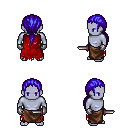
a pixel art fantasy rpg character, male body template, dark elf, purple skin, red tattered cape, robe skirt, blue ponytail hairstyle, metal gloves, dagger, four views (front, back, left, right), 2x2 character sprite sheet, small pixel art, hard edges, no anti-aliasing